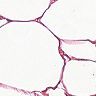
Metastatic tissue present: no